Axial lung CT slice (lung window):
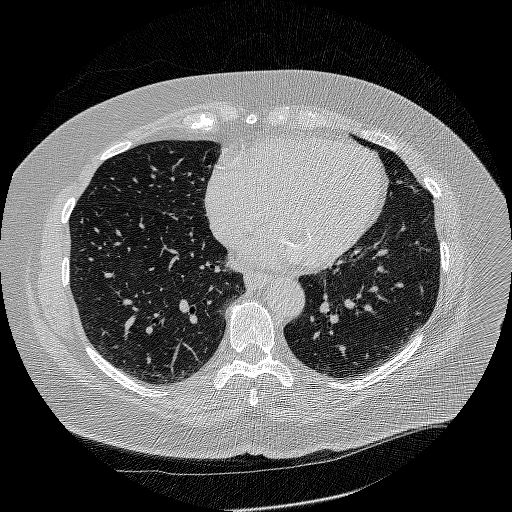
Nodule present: no